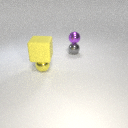
small gray metal sphere behind small yellow metal sphere